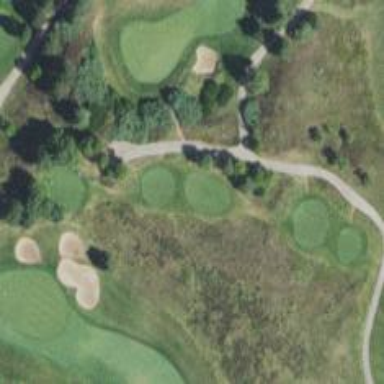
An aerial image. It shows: Footway that serves as golf path.